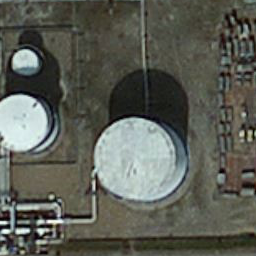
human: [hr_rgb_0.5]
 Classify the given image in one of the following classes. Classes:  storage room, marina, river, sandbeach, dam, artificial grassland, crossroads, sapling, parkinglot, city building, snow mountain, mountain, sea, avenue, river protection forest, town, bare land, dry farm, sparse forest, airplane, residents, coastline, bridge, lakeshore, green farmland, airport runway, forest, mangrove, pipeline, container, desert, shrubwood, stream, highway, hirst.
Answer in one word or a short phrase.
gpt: storage room